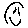
Label: smiley face